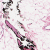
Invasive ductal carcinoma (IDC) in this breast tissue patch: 0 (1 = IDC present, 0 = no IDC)